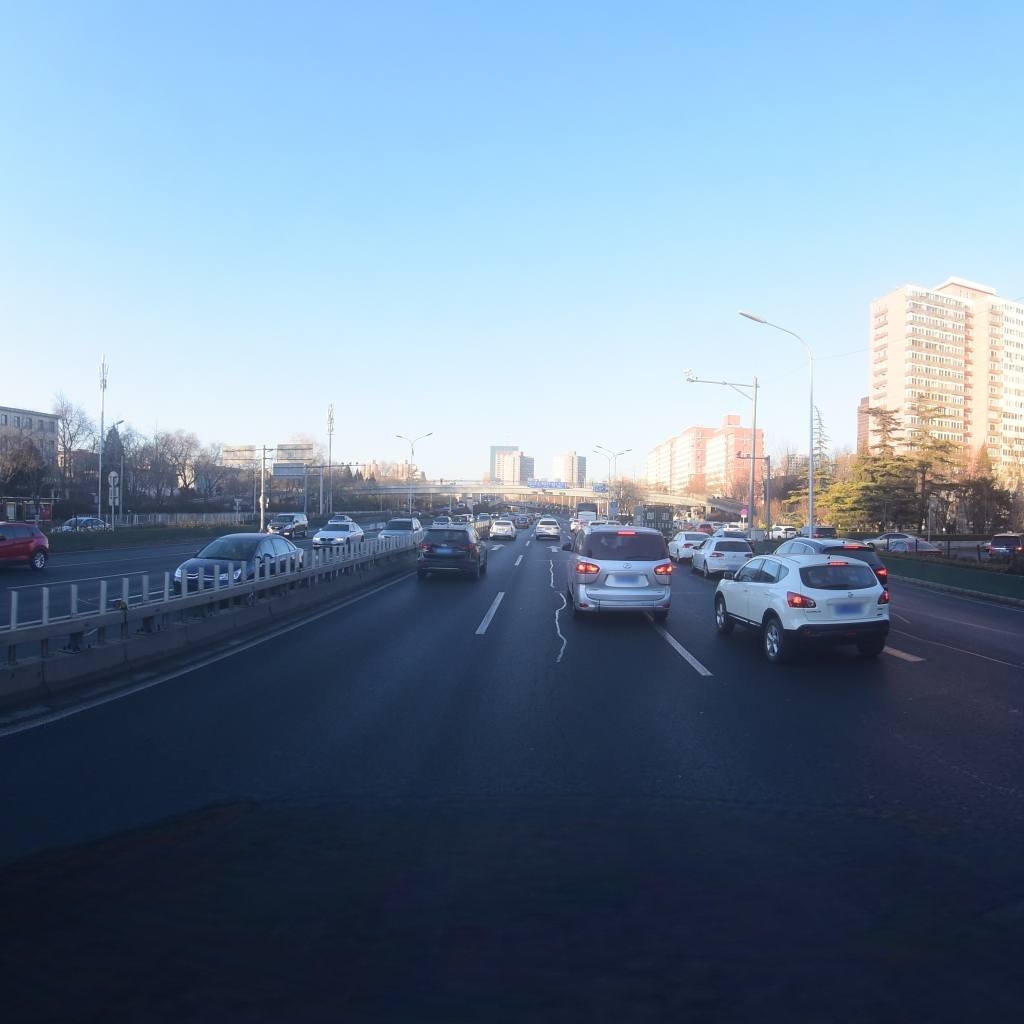
Region: Dongcheng
Road damage annotations: longitudinal patch, longitudinal patch, longitudinal patch